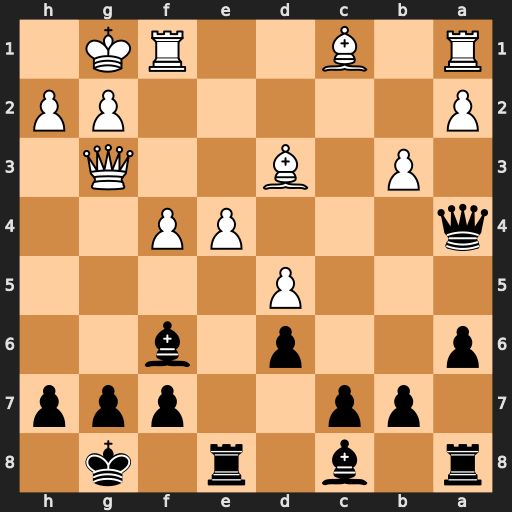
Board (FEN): r1b1r1k1/1pp2ppp/p2p1b2/3P4/q3PP2/1P1B2Q1/P5PP/R1B2RK1
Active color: b
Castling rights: -
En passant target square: -
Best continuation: Qd4+ Be3 Qxd3